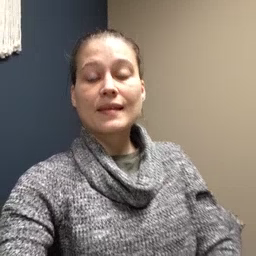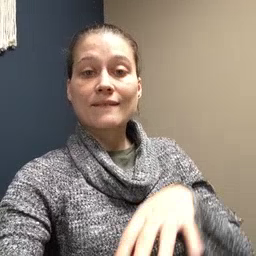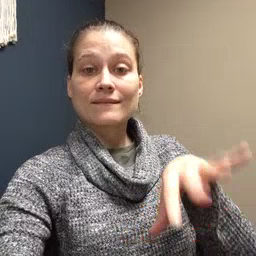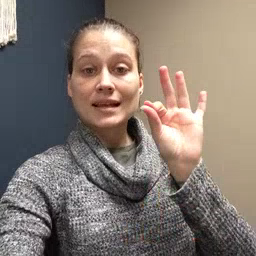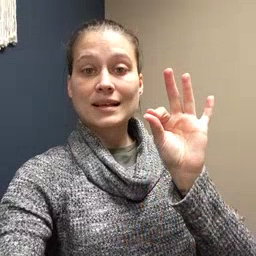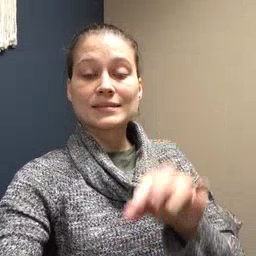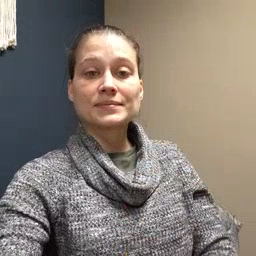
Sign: find